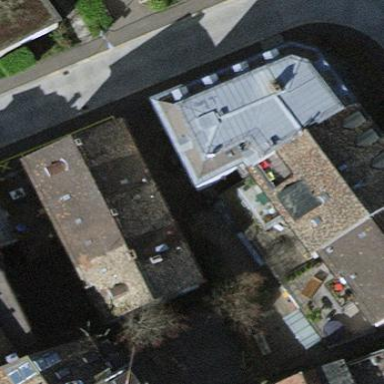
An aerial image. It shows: Building.